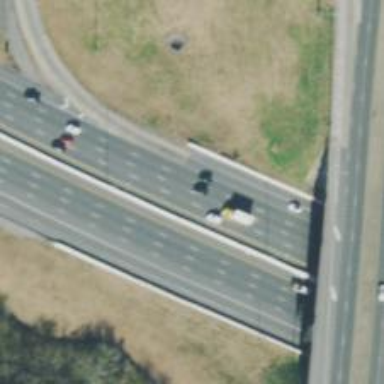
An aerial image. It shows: Motorway junction.